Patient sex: M
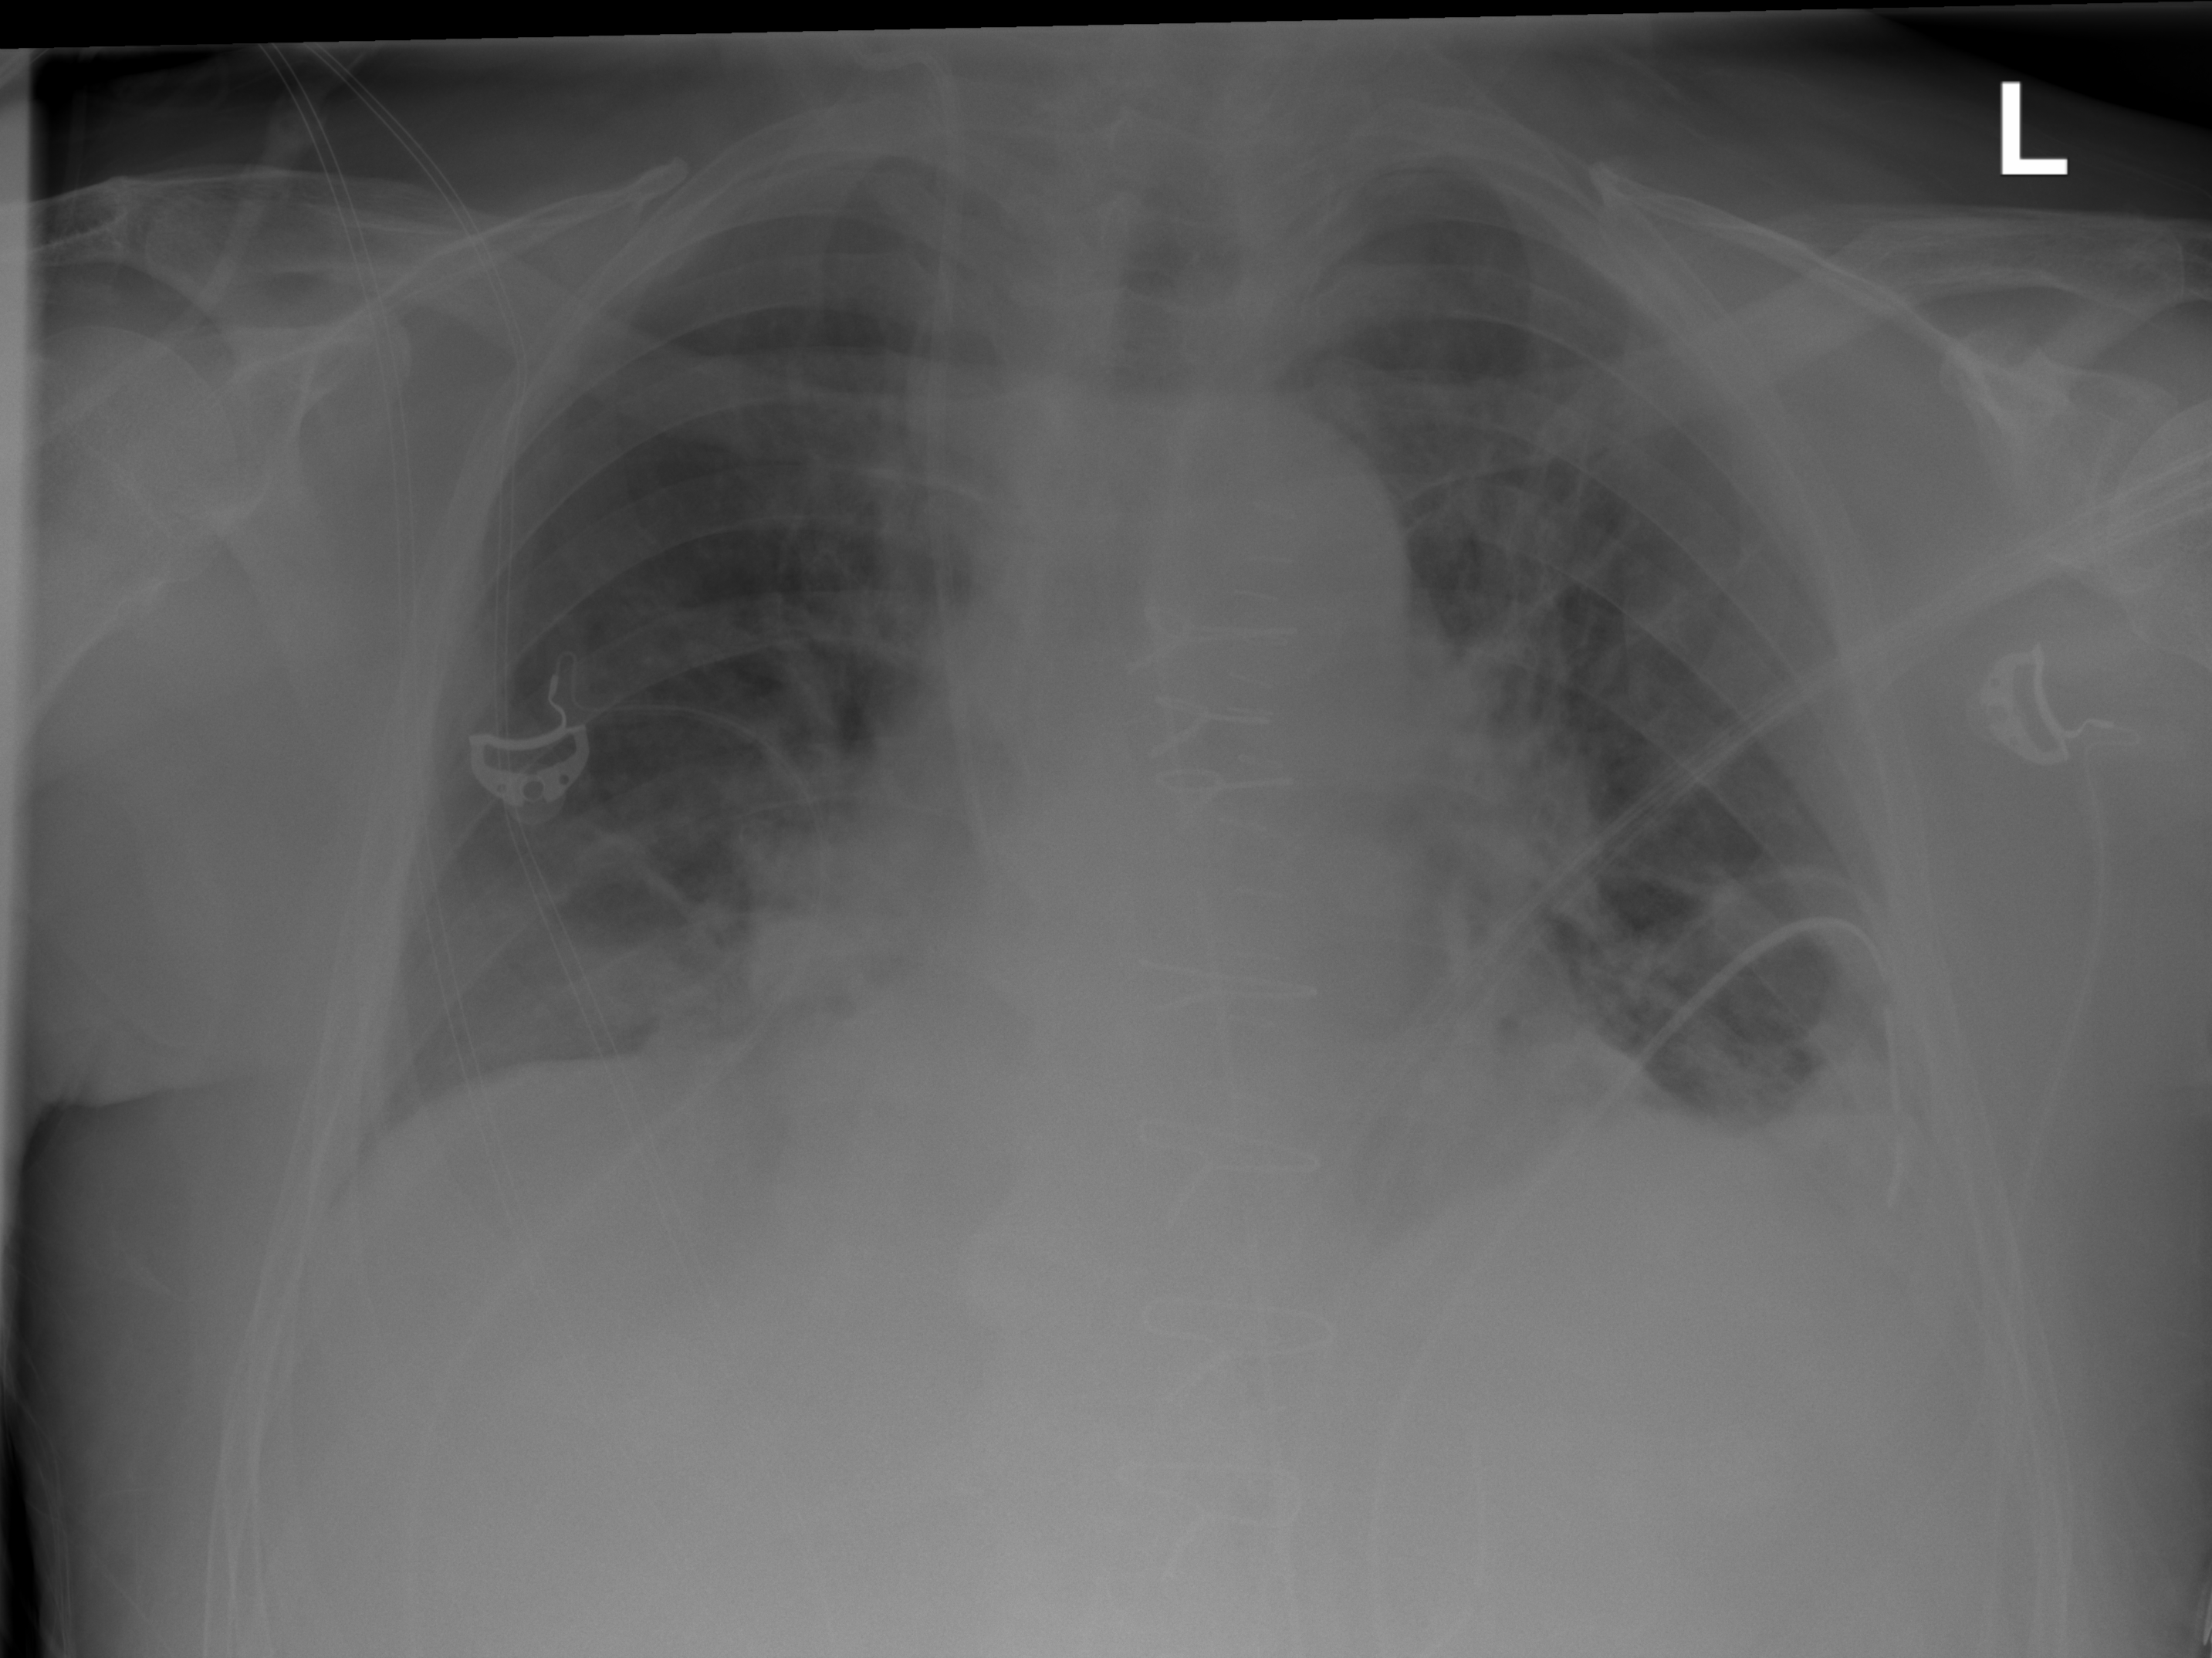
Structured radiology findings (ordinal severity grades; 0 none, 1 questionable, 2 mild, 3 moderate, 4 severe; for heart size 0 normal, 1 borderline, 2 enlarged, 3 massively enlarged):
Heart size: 2
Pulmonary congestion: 2
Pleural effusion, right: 0
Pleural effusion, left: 2
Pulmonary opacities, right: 0
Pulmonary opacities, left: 0
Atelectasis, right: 2
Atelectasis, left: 2